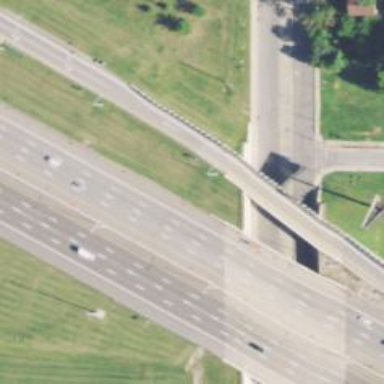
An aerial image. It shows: Bridge on motorway link.